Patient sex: M
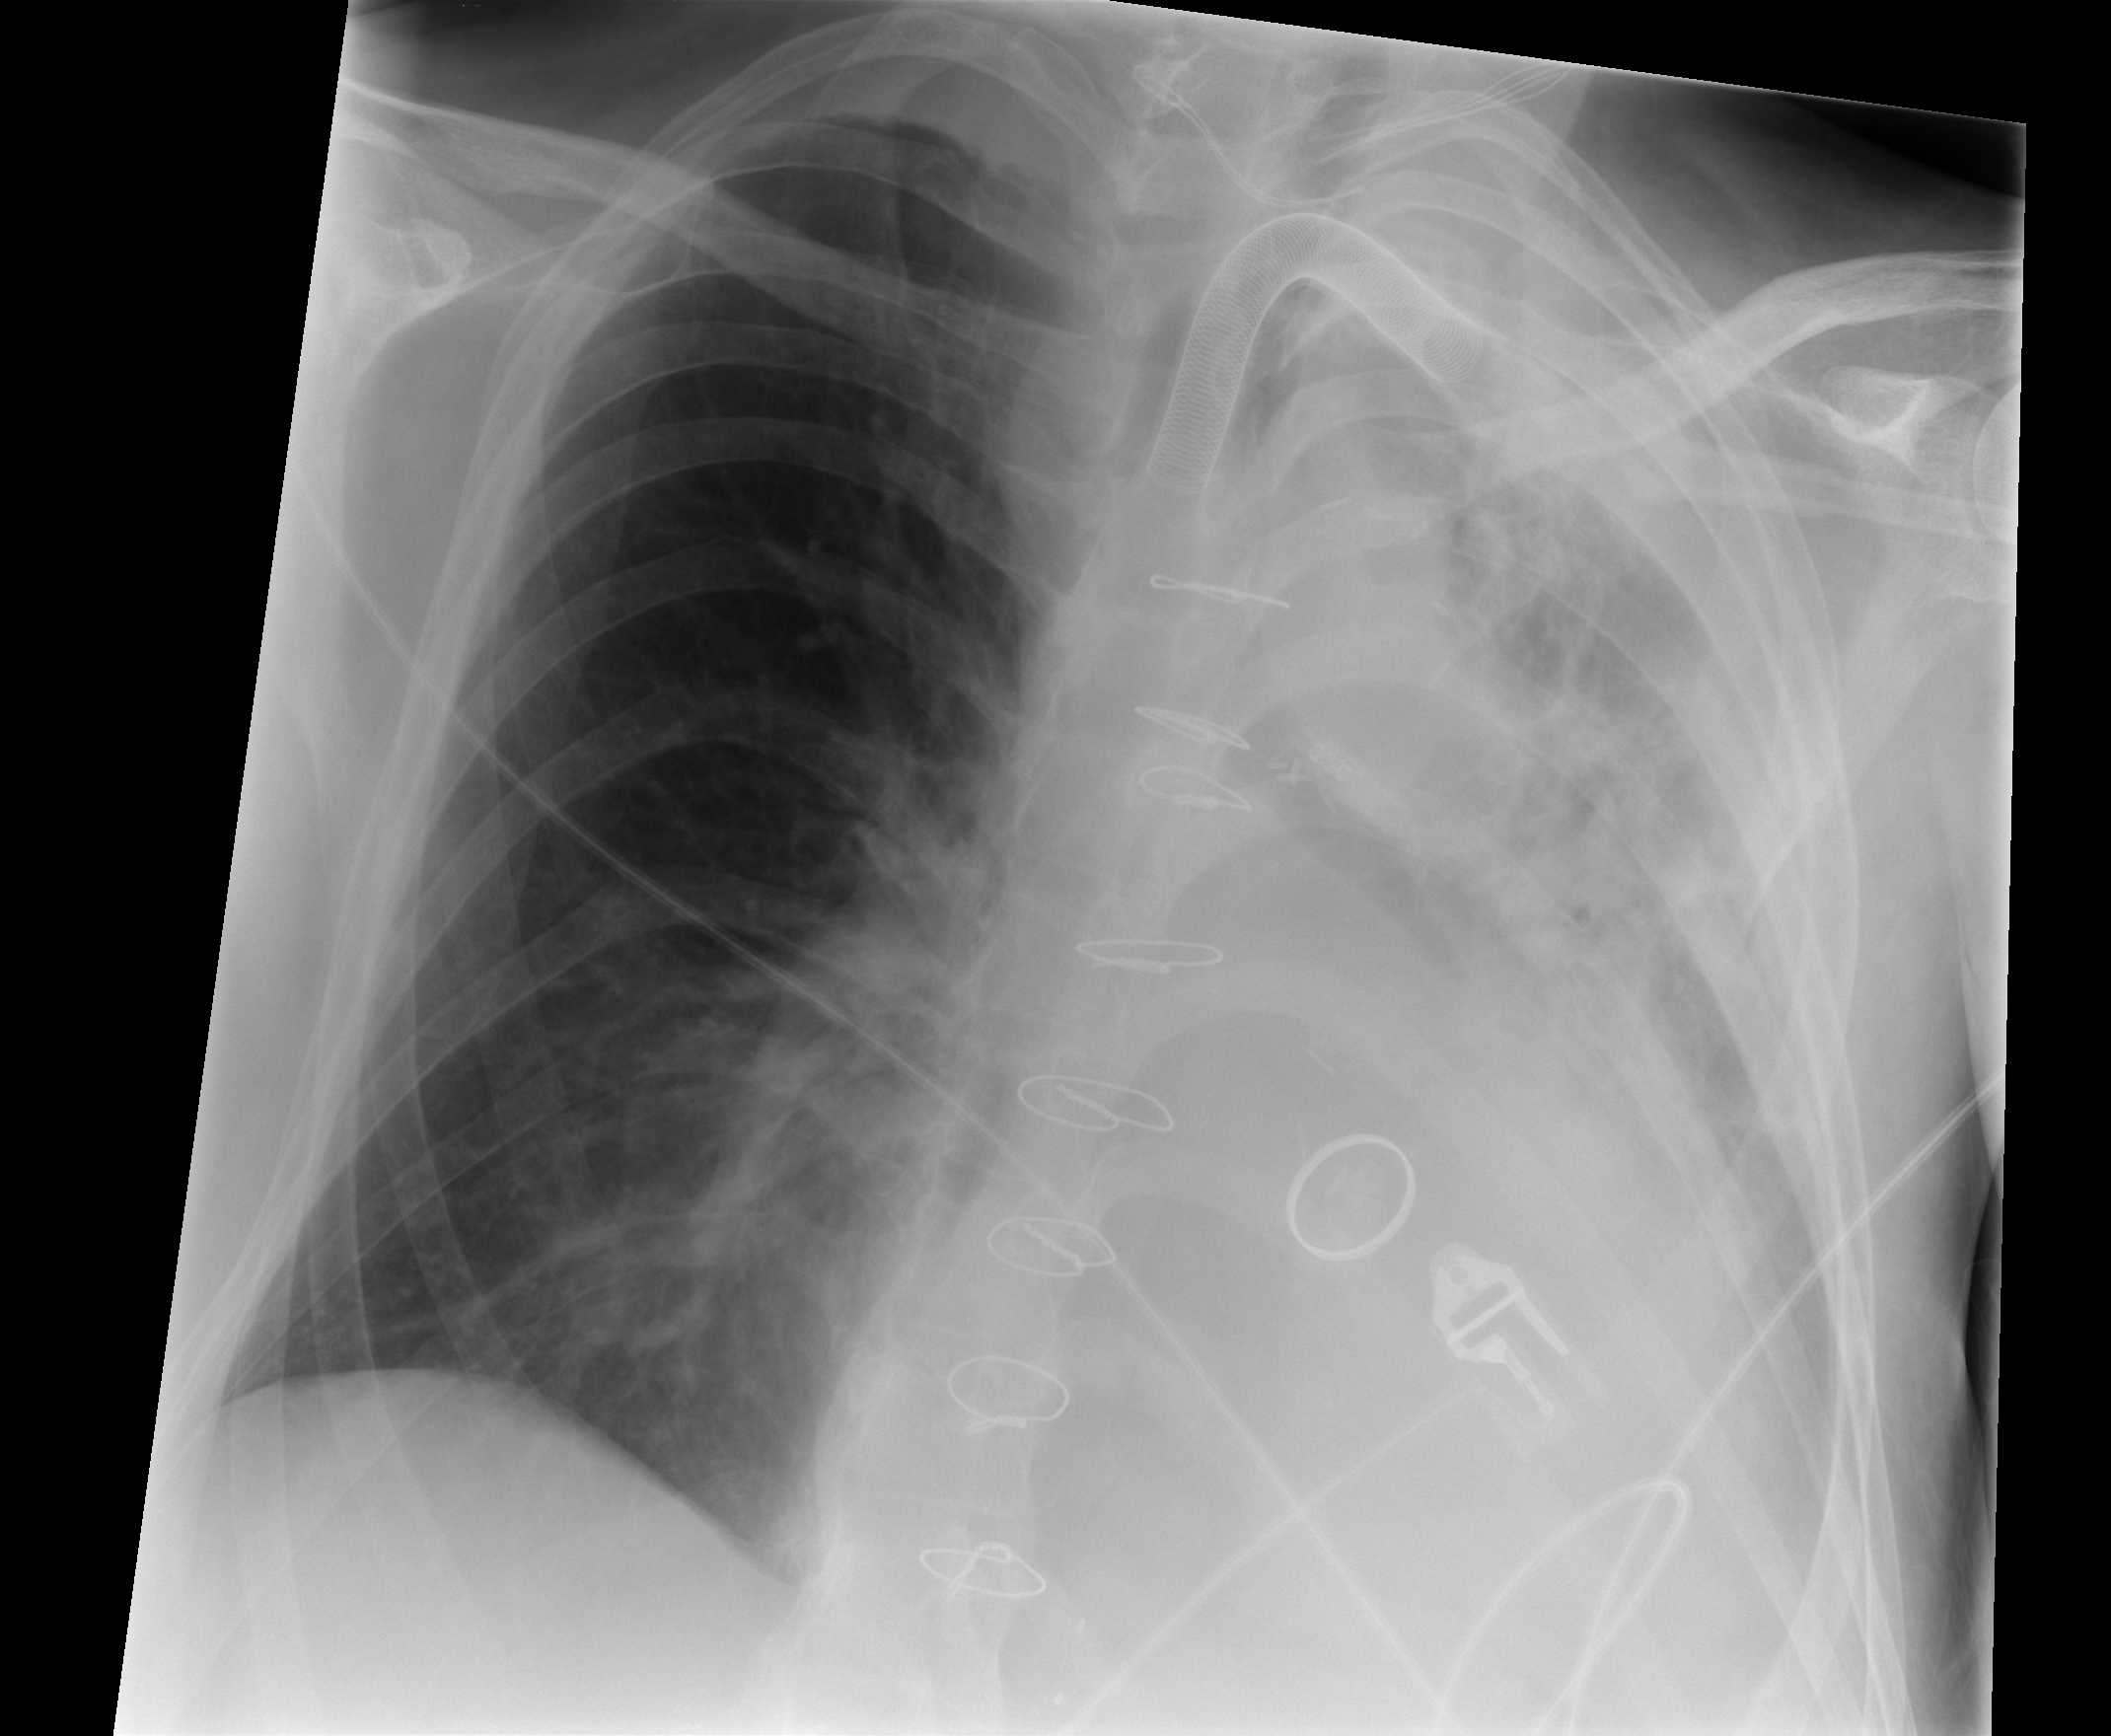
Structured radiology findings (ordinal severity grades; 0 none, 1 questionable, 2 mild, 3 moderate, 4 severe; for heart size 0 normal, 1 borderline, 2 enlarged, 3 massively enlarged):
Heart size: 3
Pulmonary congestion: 0
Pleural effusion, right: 0
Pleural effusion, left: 2
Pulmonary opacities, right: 0
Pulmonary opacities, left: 3
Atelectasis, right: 1
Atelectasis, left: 3